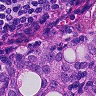
Metastatic tissue present: yes